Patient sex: F
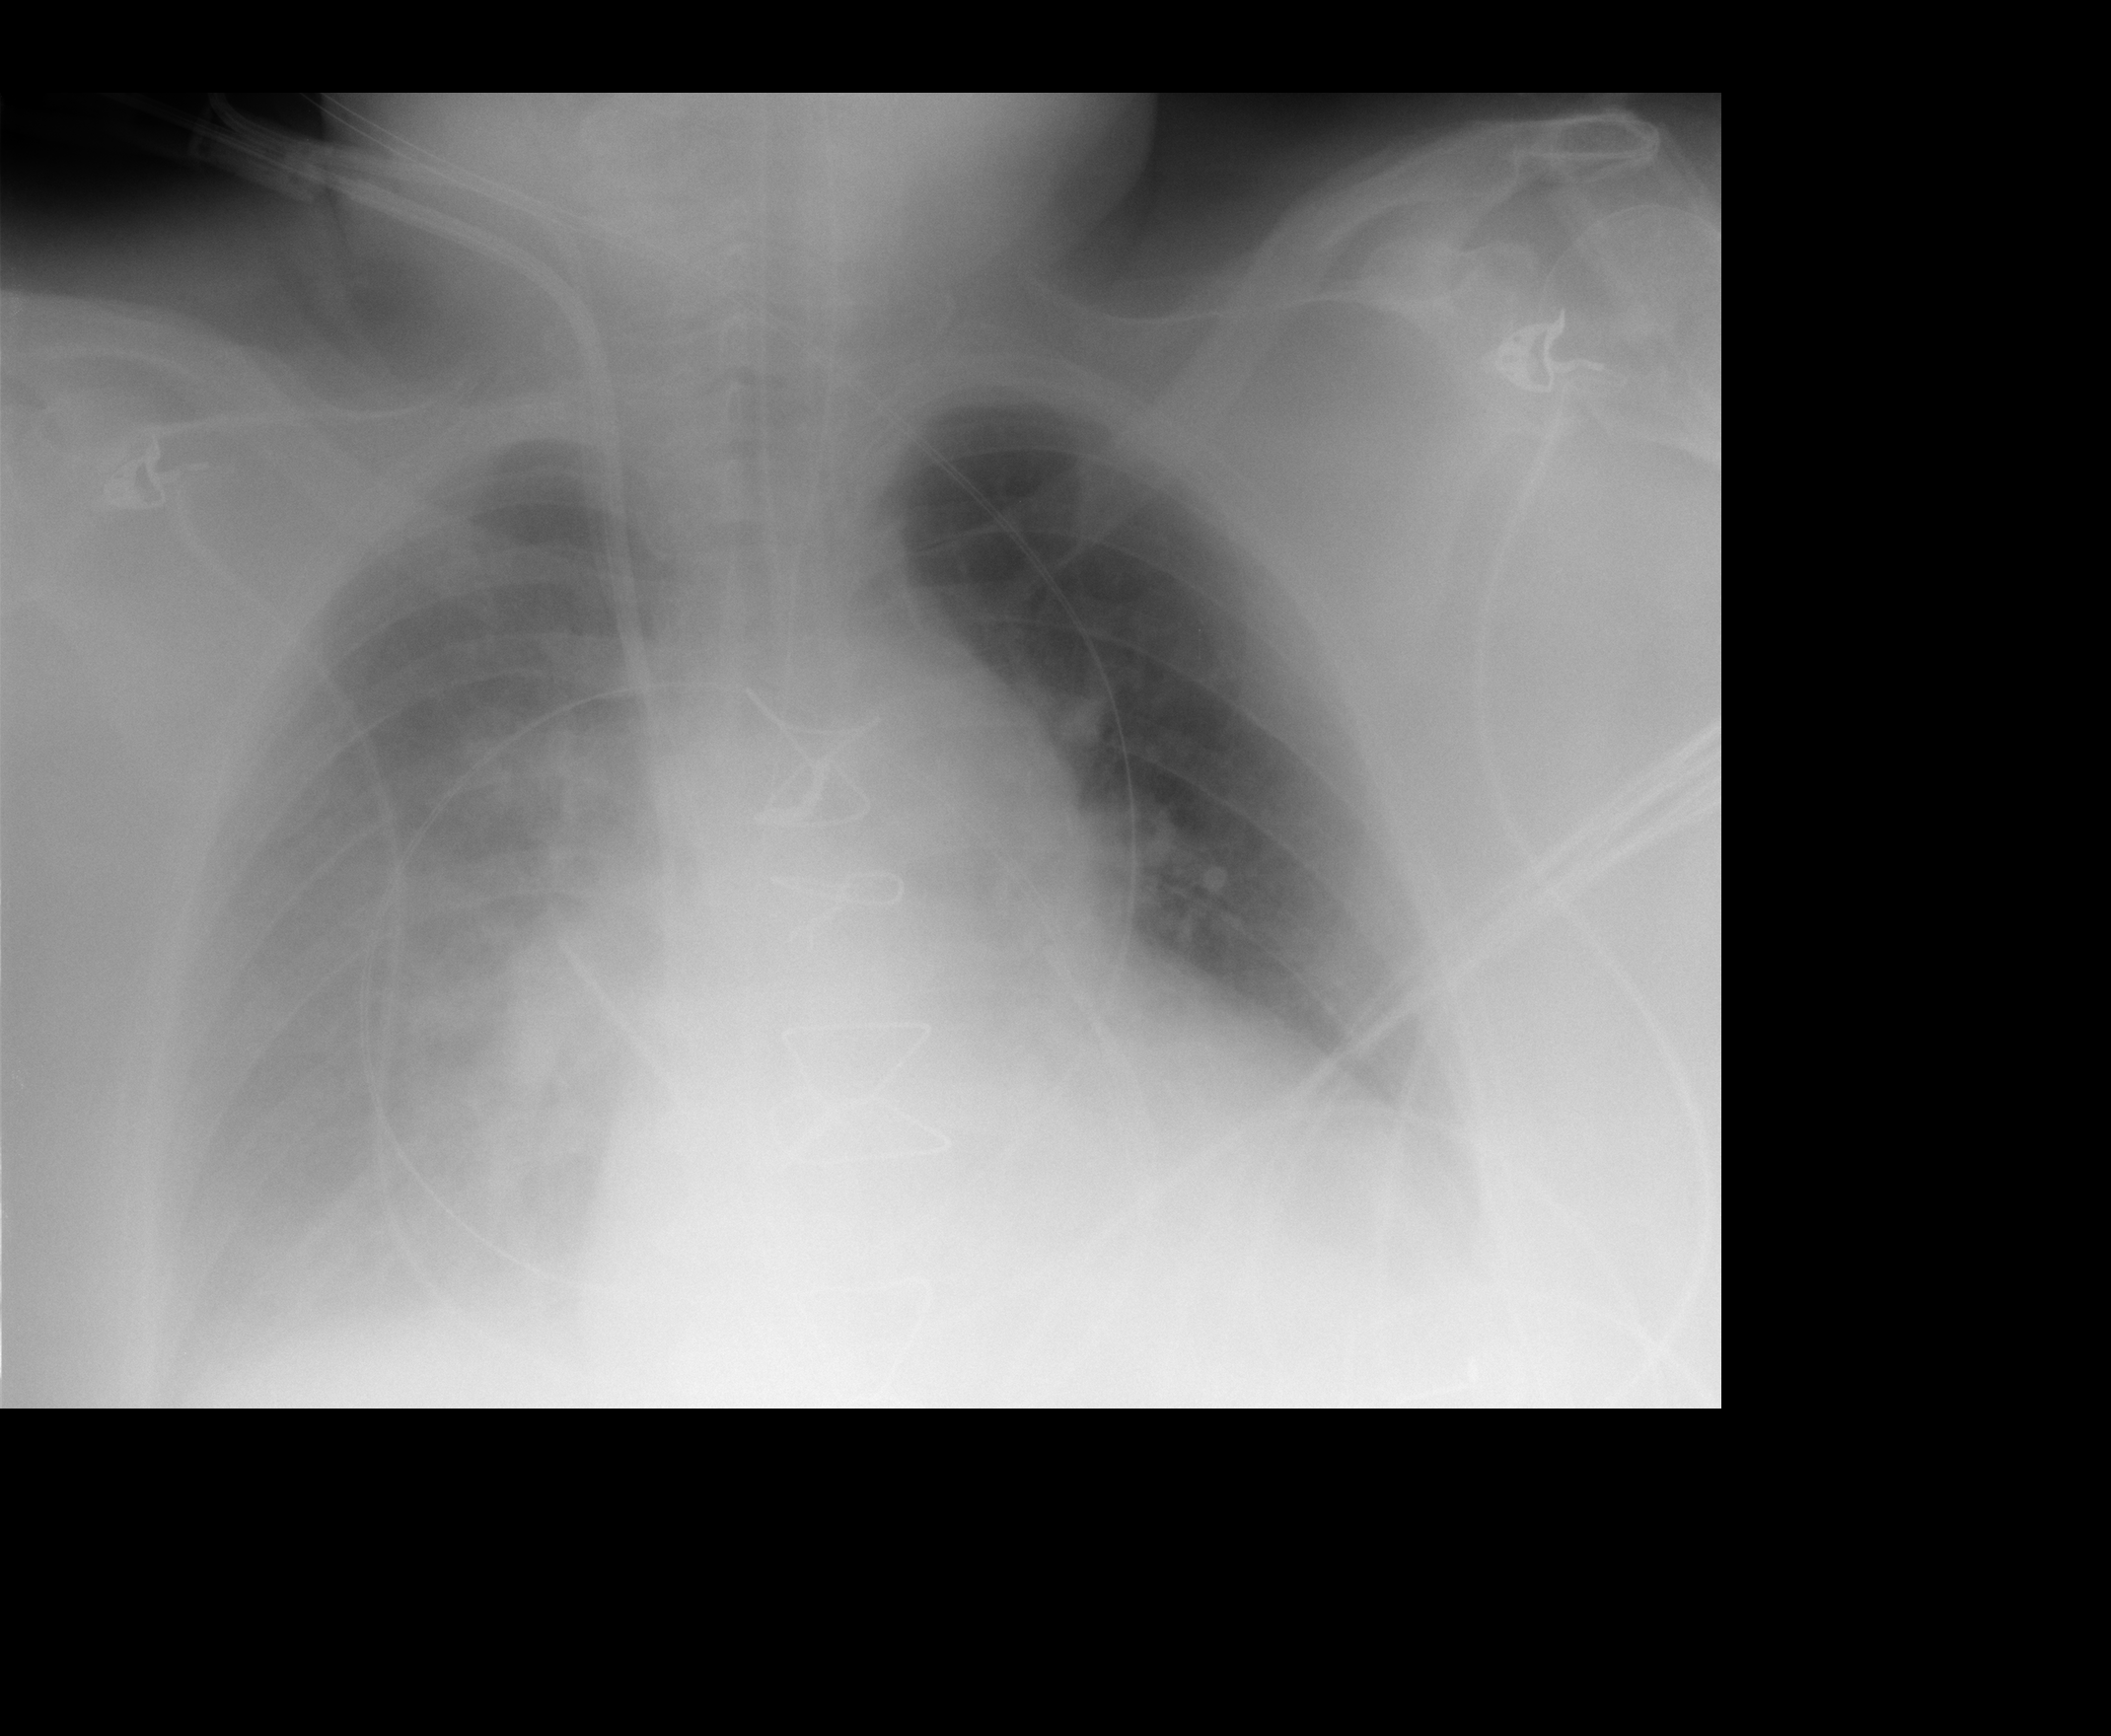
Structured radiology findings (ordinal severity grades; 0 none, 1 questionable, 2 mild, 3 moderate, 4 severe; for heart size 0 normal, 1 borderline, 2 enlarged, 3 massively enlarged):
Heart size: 2
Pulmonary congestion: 2
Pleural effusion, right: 3
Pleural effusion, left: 2
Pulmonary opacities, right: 2
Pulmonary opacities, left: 0
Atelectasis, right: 3
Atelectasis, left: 2